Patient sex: M
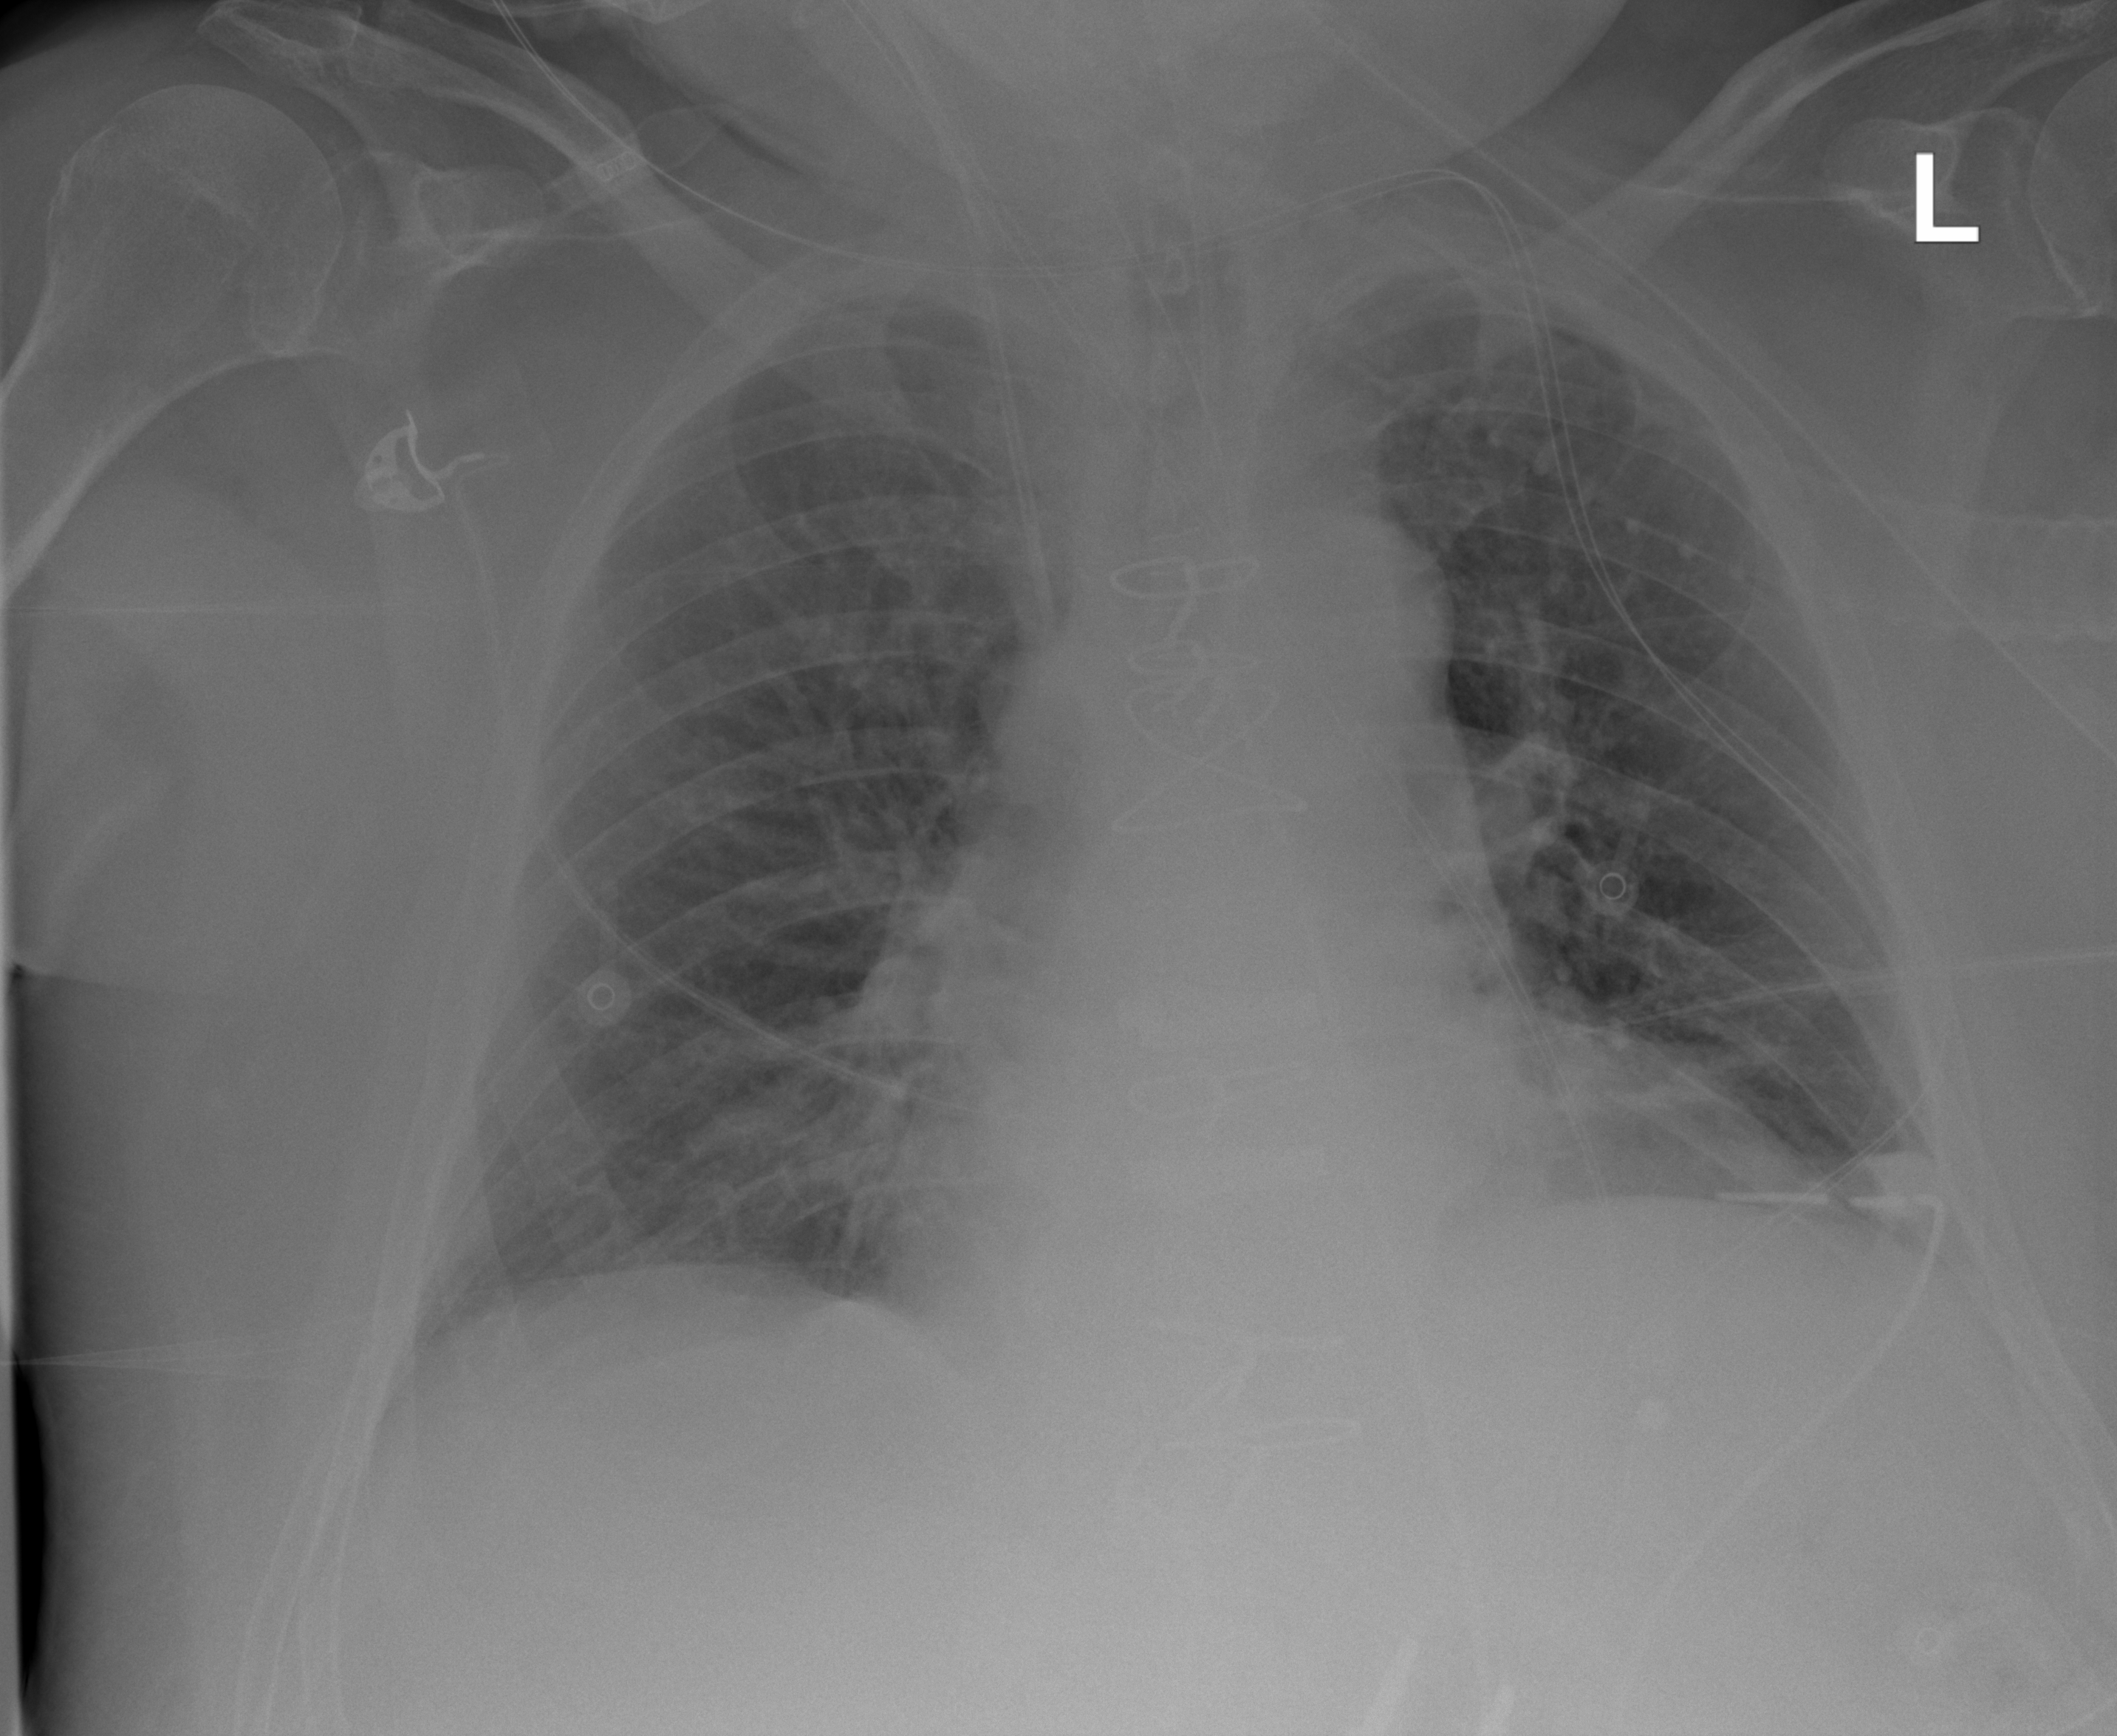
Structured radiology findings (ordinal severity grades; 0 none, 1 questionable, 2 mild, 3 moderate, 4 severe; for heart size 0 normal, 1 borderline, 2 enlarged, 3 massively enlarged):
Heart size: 1
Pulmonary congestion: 0
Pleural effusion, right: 0
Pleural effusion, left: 0
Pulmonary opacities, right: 0
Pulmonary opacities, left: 0
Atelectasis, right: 0
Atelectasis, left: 2